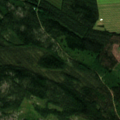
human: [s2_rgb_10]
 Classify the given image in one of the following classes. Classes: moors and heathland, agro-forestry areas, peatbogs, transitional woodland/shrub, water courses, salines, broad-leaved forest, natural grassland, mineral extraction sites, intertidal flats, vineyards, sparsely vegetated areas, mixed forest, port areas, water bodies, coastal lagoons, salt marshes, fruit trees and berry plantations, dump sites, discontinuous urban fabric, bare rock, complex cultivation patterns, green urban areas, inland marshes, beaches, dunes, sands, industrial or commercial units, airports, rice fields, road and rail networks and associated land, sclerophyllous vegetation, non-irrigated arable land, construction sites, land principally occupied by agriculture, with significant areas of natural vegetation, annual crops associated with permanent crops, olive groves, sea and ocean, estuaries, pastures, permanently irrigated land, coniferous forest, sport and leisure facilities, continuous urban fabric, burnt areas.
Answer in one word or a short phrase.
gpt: non-irrigated arable land, coniferous forest, mixed forest, transitional woodland/shrub